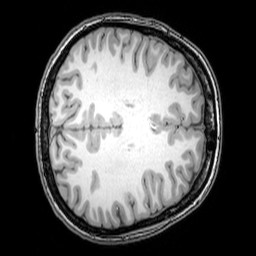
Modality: T1w
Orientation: axial
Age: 20
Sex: female
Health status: healthy
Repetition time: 0.081 s
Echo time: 0.037 s